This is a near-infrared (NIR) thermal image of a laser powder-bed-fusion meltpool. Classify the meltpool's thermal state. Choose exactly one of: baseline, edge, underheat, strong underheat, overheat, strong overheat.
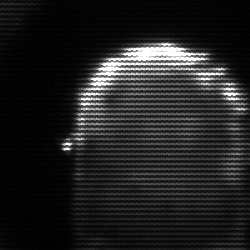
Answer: baseline